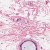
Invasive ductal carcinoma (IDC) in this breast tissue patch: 0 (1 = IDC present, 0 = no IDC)